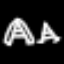
Label: The Eiffel Tower